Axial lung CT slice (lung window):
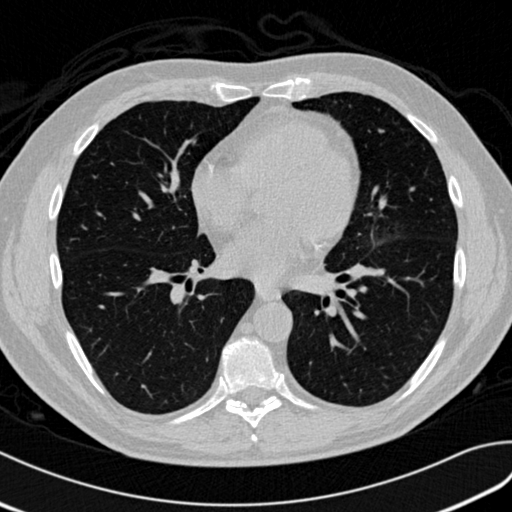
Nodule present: no